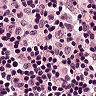
Metastatic tissue present: no